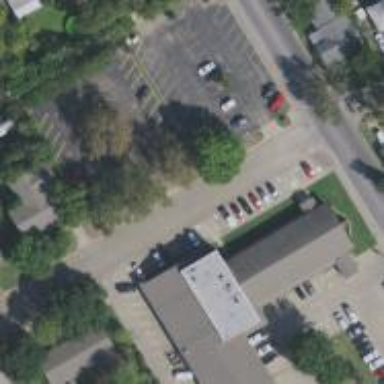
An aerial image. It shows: Parking space is available.